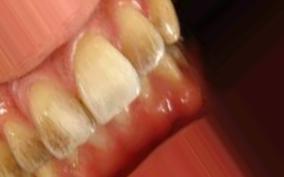
Condition: Tooth Discoloration